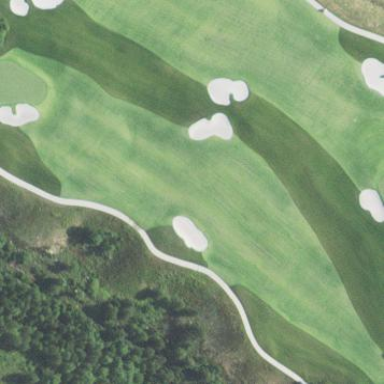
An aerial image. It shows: Rough area in golf course.